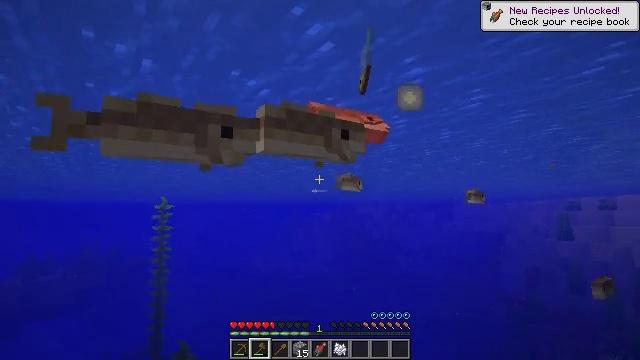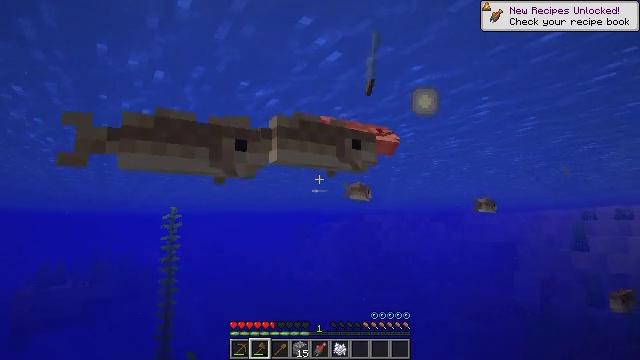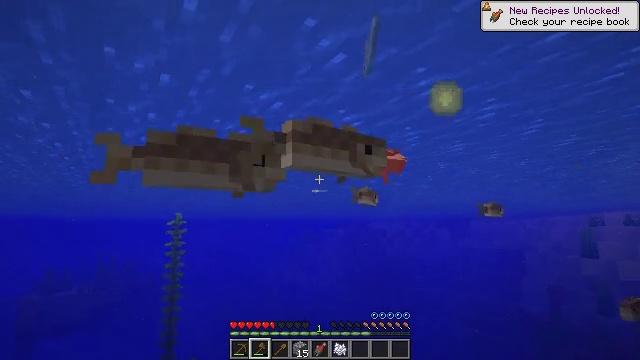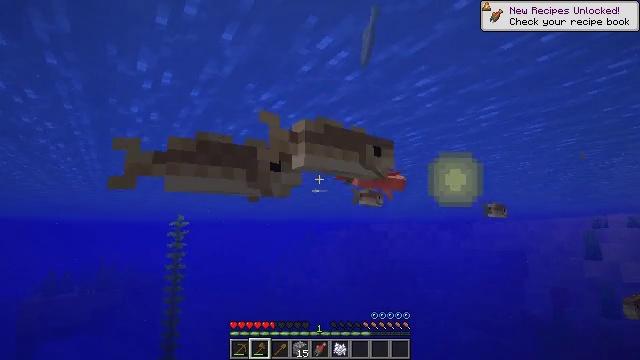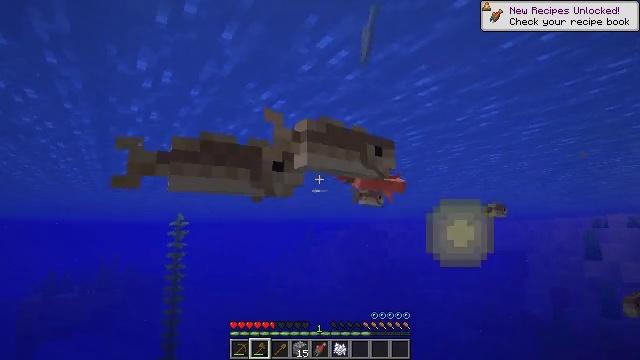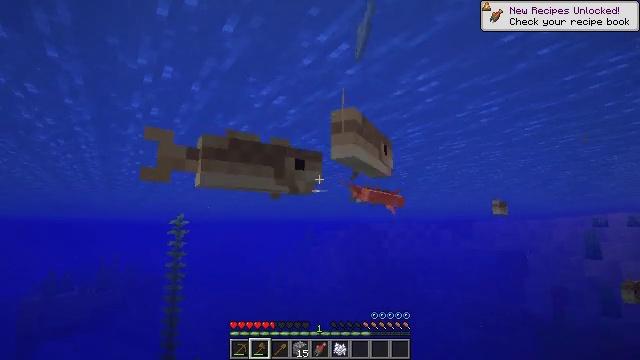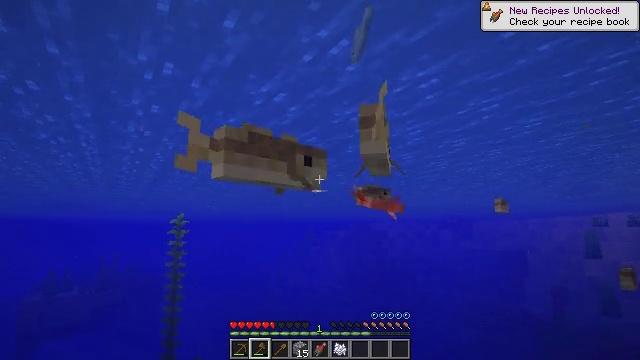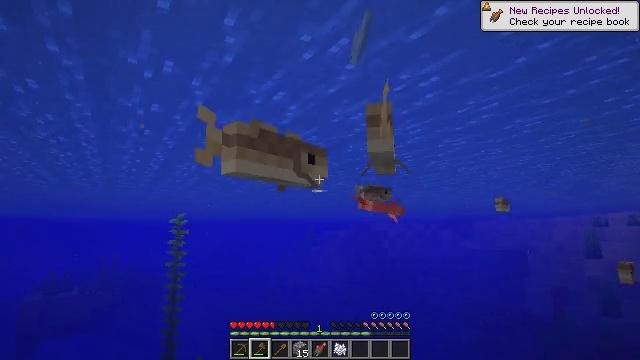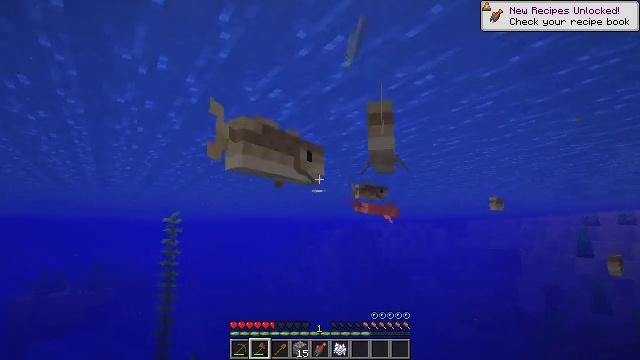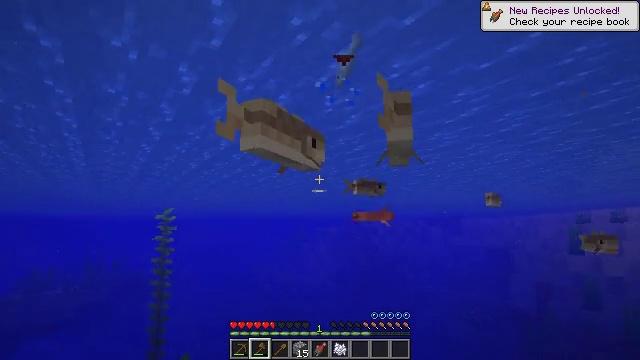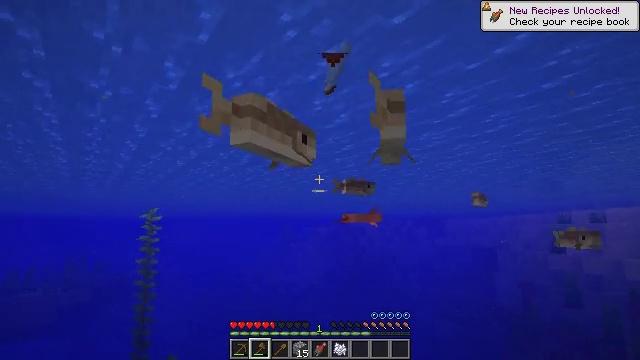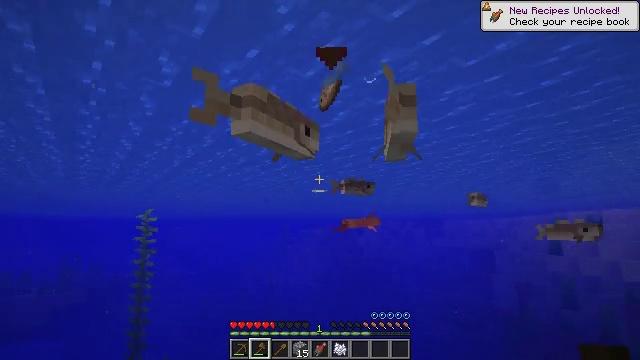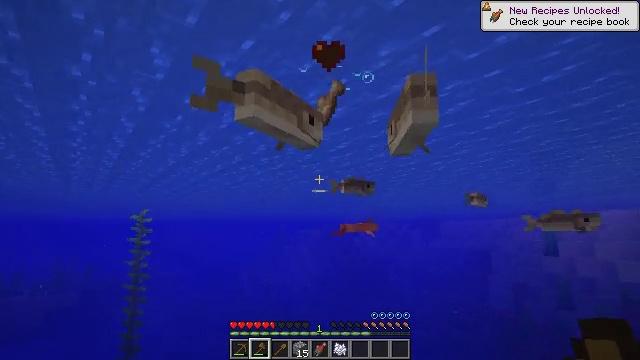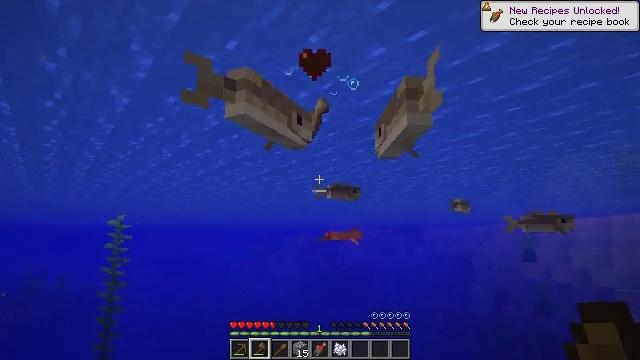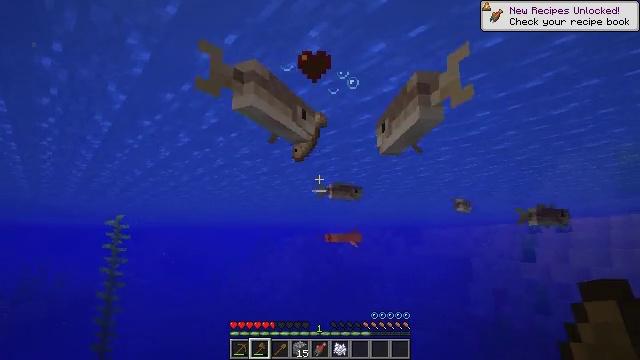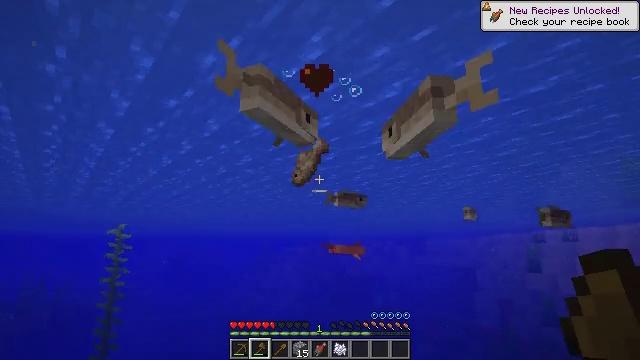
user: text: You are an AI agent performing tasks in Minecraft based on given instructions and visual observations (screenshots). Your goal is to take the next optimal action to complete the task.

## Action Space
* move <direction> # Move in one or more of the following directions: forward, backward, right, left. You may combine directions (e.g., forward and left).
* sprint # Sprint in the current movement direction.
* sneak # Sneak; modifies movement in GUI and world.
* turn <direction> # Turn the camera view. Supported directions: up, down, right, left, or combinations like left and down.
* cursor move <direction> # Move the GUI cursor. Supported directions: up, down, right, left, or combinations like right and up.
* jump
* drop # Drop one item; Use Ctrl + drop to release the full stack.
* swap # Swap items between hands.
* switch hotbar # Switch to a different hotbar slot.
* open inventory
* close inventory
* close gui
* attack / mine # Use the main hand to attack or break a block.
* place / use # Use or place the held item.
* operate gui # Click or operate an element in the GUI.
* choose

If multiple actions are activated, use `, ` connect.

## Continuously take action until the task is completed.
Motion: motion action
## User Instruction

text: Kill the cod.
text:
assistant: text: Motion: turn left and up
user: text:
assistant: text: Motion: turn up
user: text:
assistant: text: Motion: no_op
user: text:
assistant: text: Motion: no_op
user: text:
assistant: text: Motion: no_op
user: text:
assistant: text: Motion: no_op
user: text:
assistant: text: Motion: no_op
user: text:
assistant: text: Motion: move forward
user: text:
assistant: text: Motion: move forward
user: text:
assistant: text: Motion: move forward, turn right
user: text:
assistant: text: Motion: move forward
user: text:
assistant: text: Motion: move forward
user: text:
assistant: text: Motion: turn right and up
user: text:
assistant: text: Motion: no_op
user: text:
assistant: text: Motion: turn up
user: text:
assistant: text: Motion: turn left and up
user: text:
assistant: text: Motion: turn left and up
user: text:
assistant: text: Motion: turn up, attack / mine
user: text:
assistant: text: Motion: turn left and up, attack / mine
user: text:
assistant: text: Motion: attack / mine
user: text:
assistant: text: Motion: attack / mine
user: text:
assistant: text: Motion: turn right
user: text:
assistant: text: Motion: turn right
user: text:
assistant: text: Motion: turn right and down
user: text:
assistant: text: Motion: turn right and down
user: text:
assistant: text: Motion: turn right
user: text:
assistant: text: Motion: no_op
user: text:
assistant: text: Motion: no_op
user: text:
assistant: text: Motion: no_op
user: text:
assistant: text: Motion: turn right